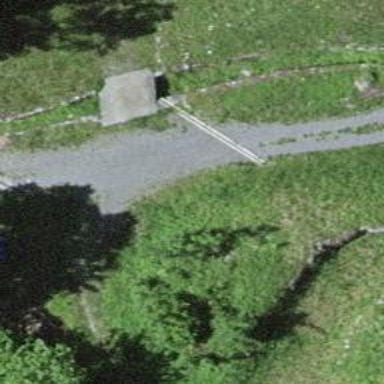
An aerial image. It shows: Path.